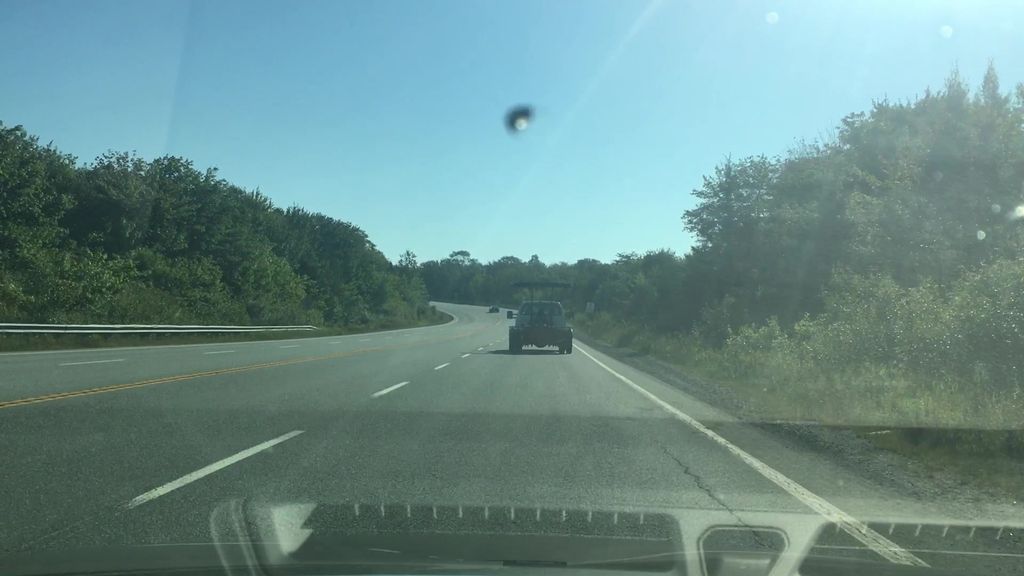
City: halifax